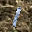
Label: 1